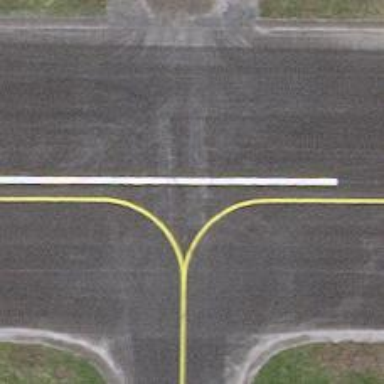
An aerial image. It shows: Runway surface made of asphalt at airport.